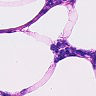
Metastatic tissue present: no